Question: I'm trying to send window's position to the server. But model binding for 'top' always fails. My action method is as below:
'''
public void winClosed(Window position)
'''
And the window model:
'''
public class Window
{
public decimal Left { get; set; }
public double Top { get; set; }
}
'''
In this picture you can see sample values:

And finally the JavaScript code:
'''
var position = this.wrapper.offset();
$.post("@Url.Action("winClosed", "Home")", position);
'''
The first line is relative to Kendo Window. I've already tried 'double', and 'float' types in the model.
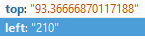
Answer: The decimal separator for your culture (fa-IR) is '/' (forward slash) character. You will need to replace the '.' character with a '/' character. For example
'''
var offset = this.wrapper.offset();
var l = offset.left.toString().replace('.', '/');
var t = offset.top.toString().replace('.', '/');
$.post("@Url.Action("winClosed", "Home")", {left: l, top: t });
'''